Question: I am using Grails 2.4.4 with the <URL>.
Here is the tag I use:
'''
withCacheHeaders {
etag {
"${objectType}-${lastModifiedDateTime}-${width}-${objectId}".encodeAsSHA1()
}
delegate.lastModified {
lastModifiedDate ?: 0
}
generate {
response.setContentType(ImageService.getMimeTypeFromFileName(fullFileName))
response.setHeader("Content-disposition", "filename="${fullFileName}"")
response.setContentLength(imageBytes?.size())
response.outputStream << imageBytes
}
} // end withCacheHeaders
'''
t works fine but it turns out that the response headers I set are not part of the response. They were perfectly set when I do not use the plugin.
Here are the headers which are set:

The headers which are not set are the one declared with:
'''
response.setContentType(ImageService.getMimeTypeFromFileName(fullFileName))
response.setHeader("Content-disposition", "filename="${fullFileName}"")
response.setContentLength(imageBytes?.size())
'''
I.e., mime type, file name, content length.
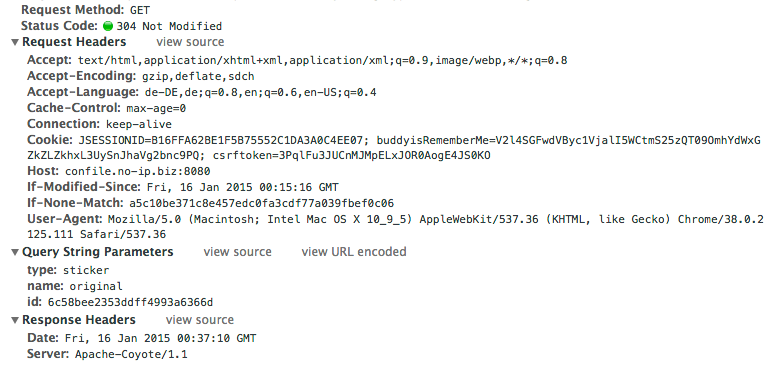
Answer: The reason why these headers do not get set is by design. Not design of the plugin but HTTP. According to <URL> 'Content-Type' and 'Content-Length' headers should not be sent with HTTP response status of 304.